Question: I'm using the following code to create a bar chart in matlab.
'''
a = [1 2 3 4 5 6 7 8 9 0 1 2 3 4 5 6 7 8 9]
bar(a)
set(gca,'XTickLabel',{'one','two','three','four','five','six','seven','eight','nine','zero','one','two','three','four','five','six','seven','eight','nine'})
'''
Code works fine except that x-axis labels don't appear on their corresponding position on the x-axis. How do I resolve this issue?

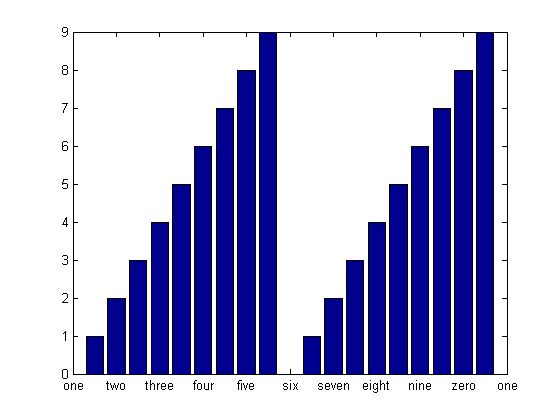
Answer: When you set 'XTickLabel', you are telling Matlab to replace the text where each tick is with new text that you provide. If you run only the first two lines, you will see that Matlab by default has put XTicks on 0:2:20. You can resolve the issue by first telling Matlab to put ticks for each individual bar, and then re-labeling these ticks:
'''
a = [1 2 3 4 5 6 7 8 9 0 1 2 3 4 5 6 7 8 9]
bar(a)
set(gca, 'XTick', 1:length(a))
set(gca,'XTickLabel',{'one','two','three','four','five','six','seven','eight','nine','zero','one','two','three','four','five','six','seven','eight','nine'})
'''
You will have a pretty cluttered x-axis at this point...you would want to look into rotating the XTickLabels with the <URL> function from FileExchange or with the built-in functionality on Matlab14b and later.